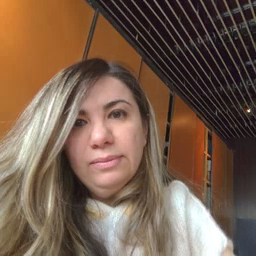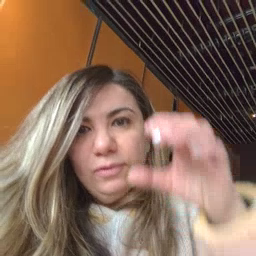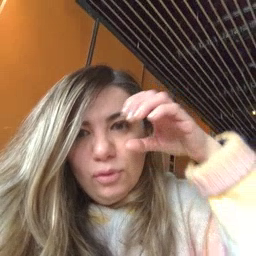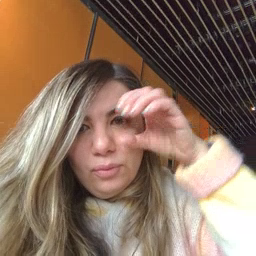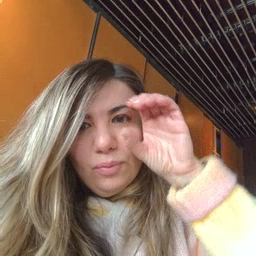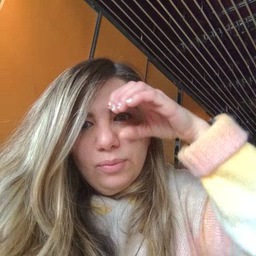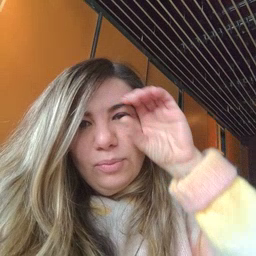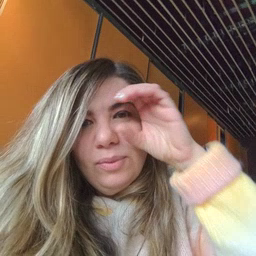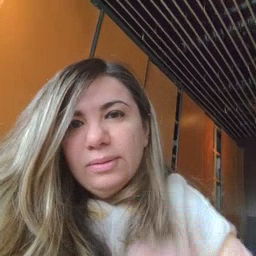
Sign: owl